Field crop: maize
Growth stage: 2
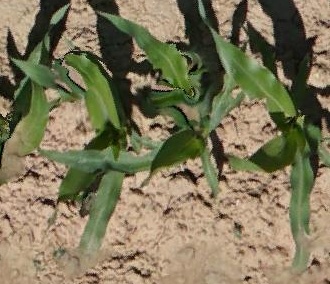
Species: maize